Question: I am currently working on an OpenGL procedural planet generator. I hope to use it for a space RPG, that will not allow players to go down to the surface of a planet so I have ignored anything ROAM related. At the momement I am drawing a cube with VBOs and mapping onto a sphere as shown <URL>.
I am familiar with most fractal heightmap generating techniques and have already implemented my own version of midpoint displacement(not that useful in this case I know).
My question is, what is the best way to procedurally generate the heightmap. I have looked at <URL> which allows me to make tilable heightmaps/textures, but as far as I can see I would need to generate a net like:

Leaving the tiling obvious.
Could anyone advise me on the best route to take?
Any input would be much appreciated.
Thanks,
Henry.
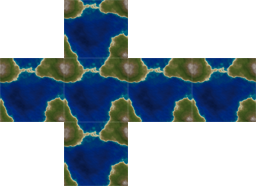
Answer: It looks like you understand the problem with generating a flat, seamless surface and then trying to map it onto a sphere.
How about using a 3D noise function instead? A 3D noise function takes 3 coordinates instead of 2 as its input, so imagine a 3D array full of generated numbers (instead of a 2D array). Thus, once you have a 3D noise function, you can generate a 2D texture, but instead of using 2D coordinates for each pixel, use the 3D coordinates of where that pixel would be on the sphere. (I hope that convoluted sentence made sense!)
Take a look at halfway-down this page about Perlin noise: <URL>
I think it describes exactly what you want with regards to spheres.